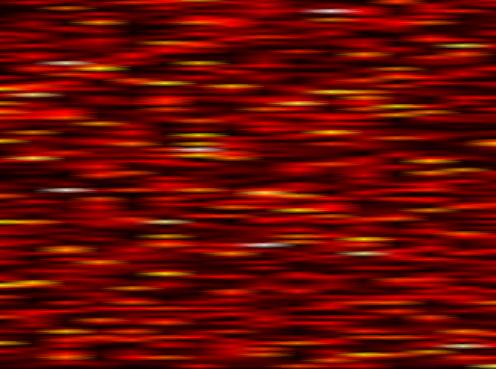
Label: WOLA